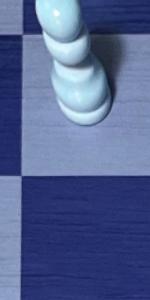
Label: Empty